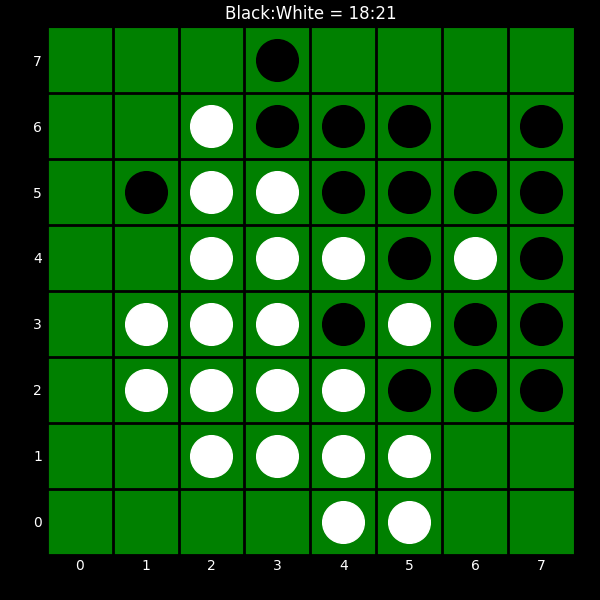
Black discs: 18
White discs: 21